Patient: sex M, age 70
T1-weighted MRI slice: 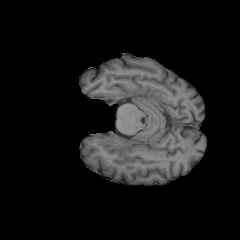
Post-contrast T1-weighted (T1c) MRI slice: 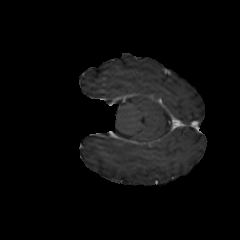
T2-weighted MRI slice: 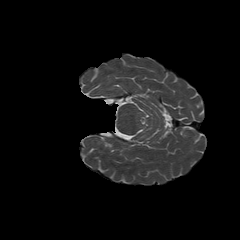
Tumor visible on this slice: no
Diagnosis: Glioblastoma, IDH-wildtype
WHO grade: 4